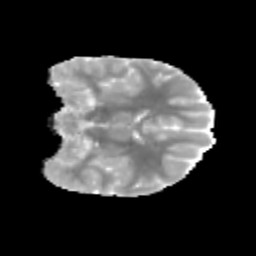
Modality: MD
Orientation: coronal
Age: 10
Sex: female
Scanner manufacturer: siemens
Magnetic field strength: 3 T
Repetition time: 3.8 s
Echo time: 0.07 s